Field crop: tomato
Growth stage: 1
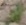
Species: solanum